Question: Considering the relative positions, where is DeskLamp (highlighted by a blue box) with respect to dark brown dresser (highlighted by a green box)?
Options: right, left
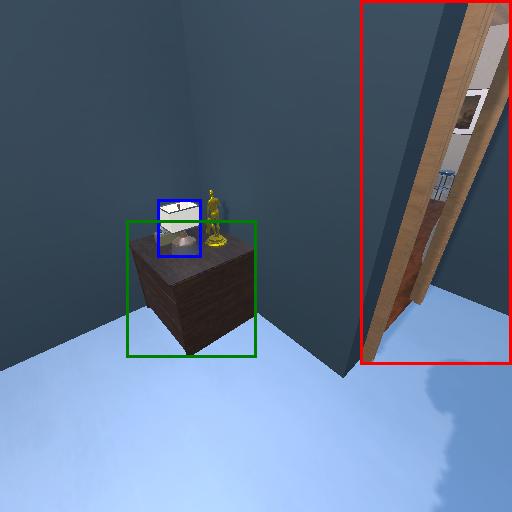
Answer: right